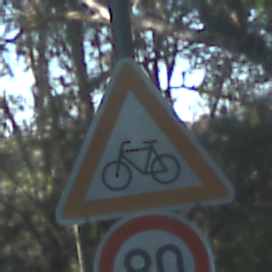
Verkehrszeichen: RadverkehrRechts
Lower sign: Geschwindigkeit80
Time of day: MorningAfternoon
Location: Outdoor (Nature)
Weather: Clear
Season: NotSpecified
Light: Natural